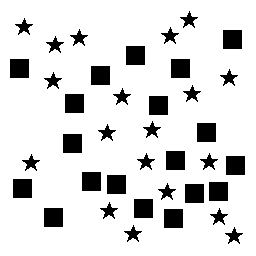
Squares: 19
Triangles: 0
Stars: 19
Total shapes: 38